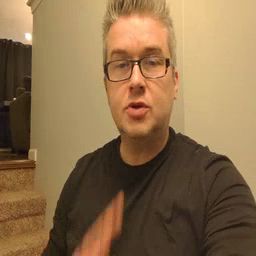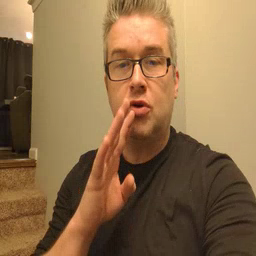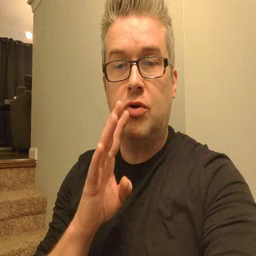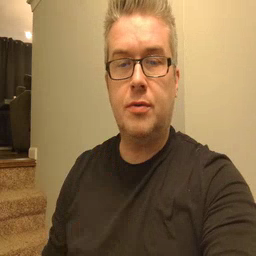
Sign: talk